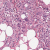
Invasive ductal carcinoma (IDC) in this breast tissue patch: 0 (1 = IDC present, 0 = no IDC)